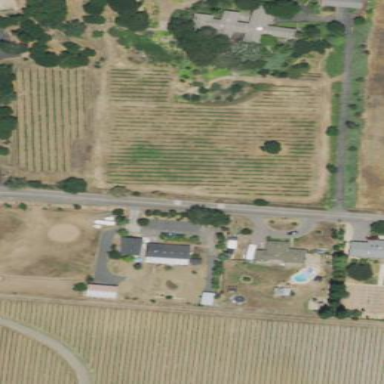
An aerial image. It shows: Vineyard with wine grapes as the crop.